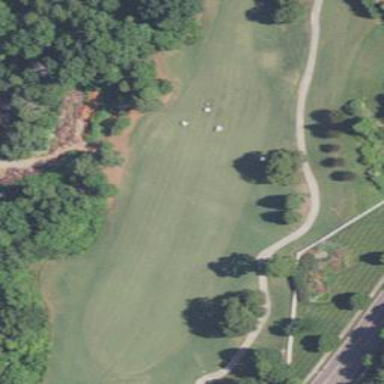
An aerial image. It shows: Golf fairway with grass surface.